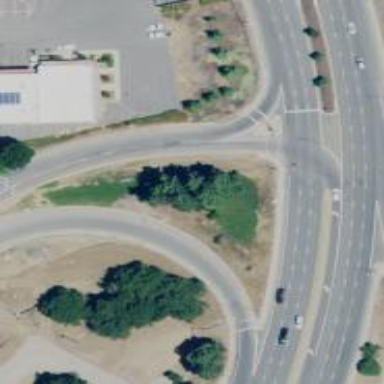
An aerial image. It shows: Trunk link road with asphalt surface.